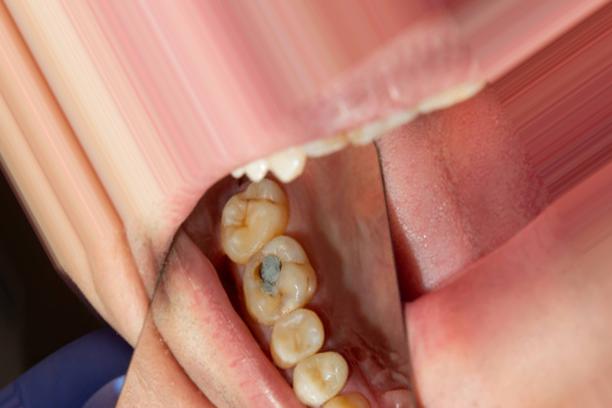
Condition: Caries